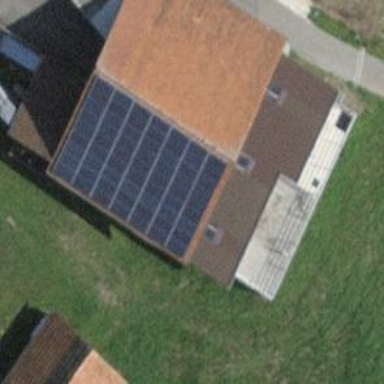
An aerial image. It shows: Solar photovoltaic panel generator.